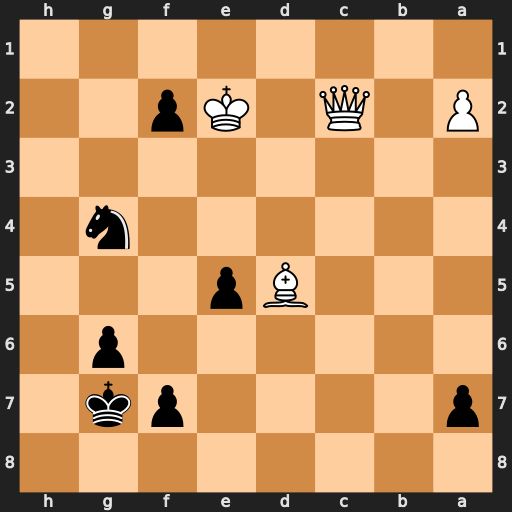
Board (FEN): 8/p4pk1/6p1/3Bp3/6n1/8/P1Q1Kp2/8
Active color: b
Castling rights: -
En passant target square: -
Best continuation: f1=Q+ Kxf1 Ne3+ Ke2 Nxc2